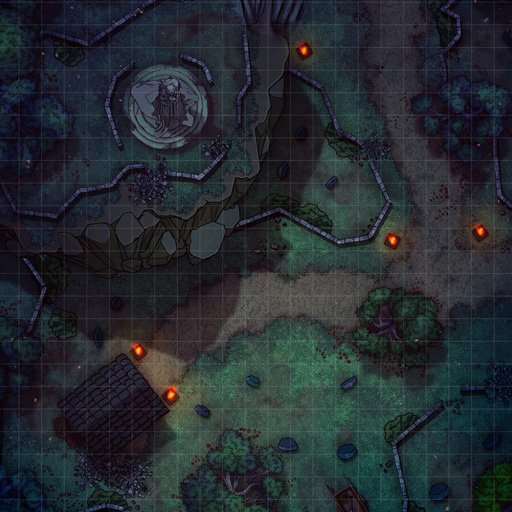
A D&D Grid Map torches south west house north west statue cliffs (Overlook Graveyard Map)